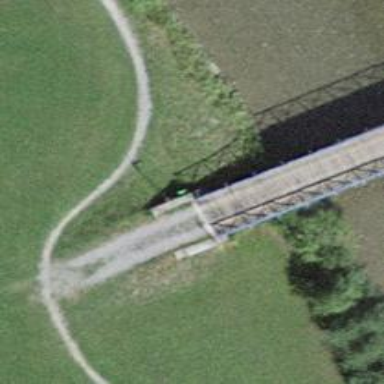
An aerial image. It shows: Bridge over well-constructed track.